Field crop: maize
Growth stage: 2
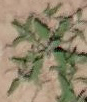
Species: atriplex